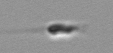
Label: flagellate_morphotype3